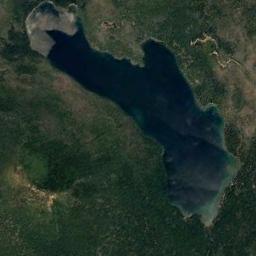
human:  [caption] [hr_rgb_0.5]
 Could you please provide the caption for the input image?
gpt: There are many trees around the lake .

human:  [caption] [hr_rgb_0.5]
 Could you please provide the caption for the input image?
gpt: There are trees near the lake in the picture .

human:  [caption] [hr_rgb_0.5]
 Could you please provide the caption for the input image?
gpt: The lake lies in the dense forest and the water is dark blue .

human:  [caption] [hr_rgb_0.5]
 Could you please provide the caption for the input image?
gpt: There is an irregular blue lake on the ground with green vegetation .

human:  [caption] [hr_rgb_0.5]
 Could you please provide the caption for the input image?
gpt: There are green forests and meadows around the lake .